Question: I am trying to put an icon next to a button label.
Problem: Interface Builder puts the button-image not to the right side. So there is still some space next to the (x).
Thanks for your help

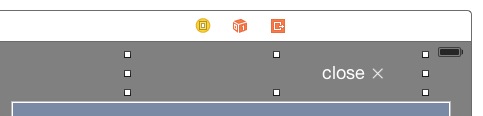
Answer: You can do this in Interface Builder by setting the title and image insets:

In this case I've set the and the . You can achieve the same in code by setting the 'UIButton''s 'imageEdgeInset' and 'titleEdgeInset' properties. Knowing the size of the UIButton's subviews, you could probably calculate the edge insets using something like this:
'''
CGSize labelWidth = myButton.titleLabel.frame.size.width;
CGSize imageWidth = myButton.imageView.frame.size.width;
myButton.titleEdgeInsets = (UIEdgeInsets){0.0, -imageWidth, 0.0, imageWidth};
myButton.imageEdgeInsets = (UIEdgeInsets){0.0, labelWidth, 0.0, -labelWidth};
'''